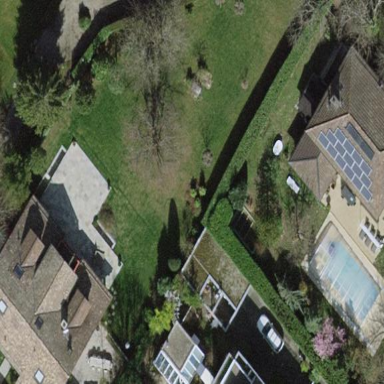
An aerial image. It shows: Garden surrounded by fence.